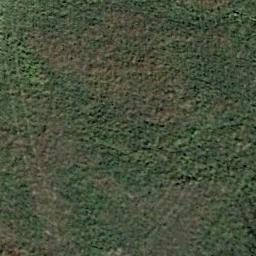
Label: meadow